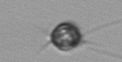
Label: Acanthoica_quattrospina